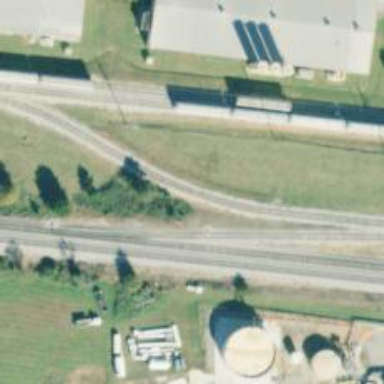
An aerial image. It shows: Railway spur service.